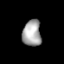
Tissue: lung
Cell type: Endothelial cells
Senescence score: 0.6192
Nuclear area (px): 480
Mean DAPI intensity: 165.656